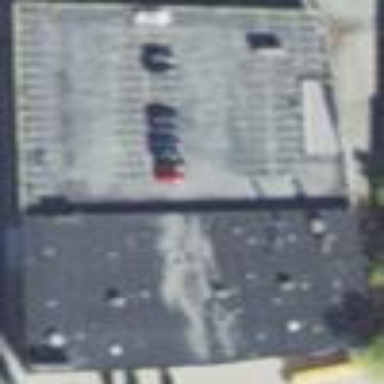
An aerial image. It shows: Building that houses car repair shop.